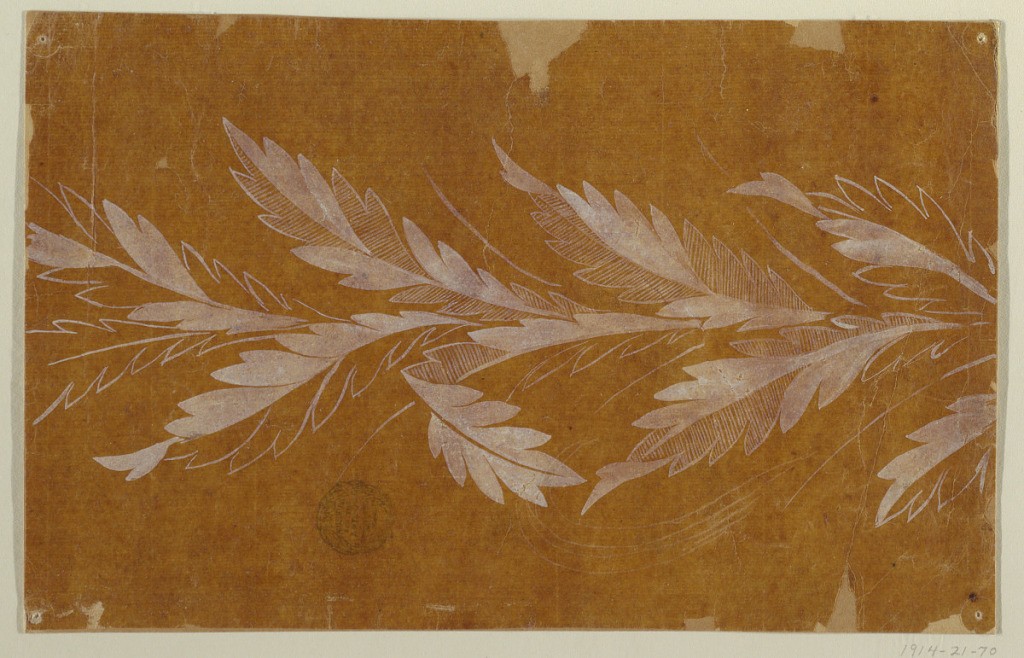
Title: Design for an Embroidered or Woven Fabric of the "Fabrique de St. Ruf," Unfinished
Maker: Fabrique de Saint Ruf, Lyon, France
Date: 1805–1815
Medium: Framing lines, brush and white gouache on glazed tracing paper pasted on paper
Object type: Drawing
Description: A rising leaf candelabrum